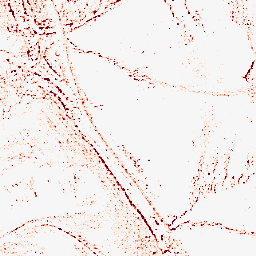
Category: morphological
Decomposition family: morphological_square
Decomposition parameters: operation: opening
size: 3
Upsampling method: sinc_blackman
Upsampling parameters: scale: 4
kernel_size: 4
Upsampling scale: 4